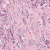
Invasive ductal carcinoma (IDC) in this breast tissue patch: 1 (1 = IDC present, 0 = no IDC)